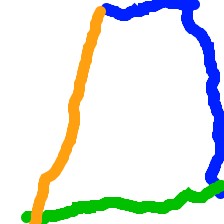
Shape: trapezoid